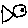
Label: fish